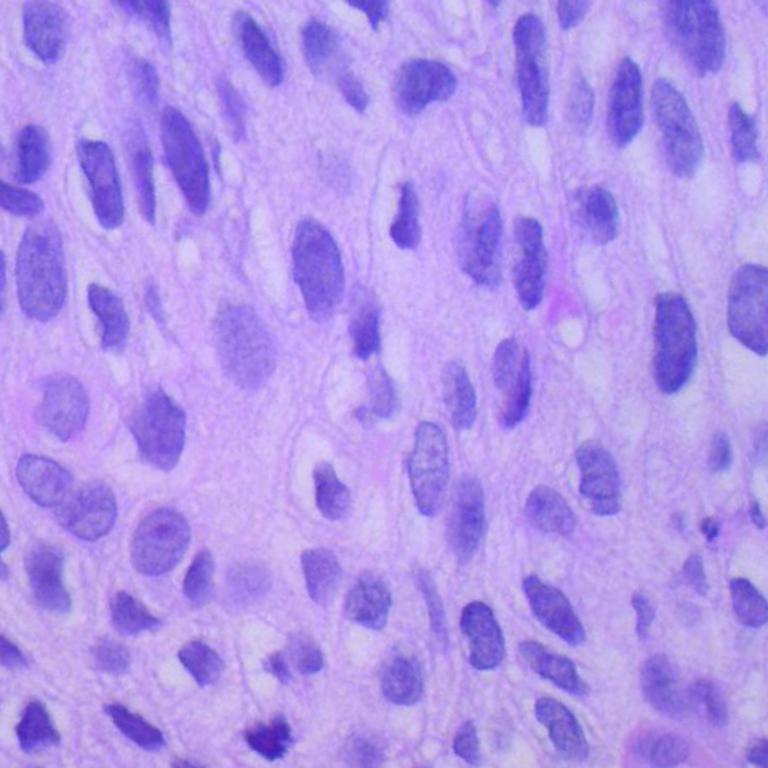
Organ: lung
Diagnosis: squamous carcinomas